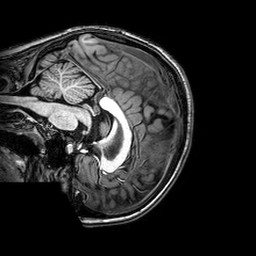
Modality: T1w
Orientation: sagittal
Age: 20
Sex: female
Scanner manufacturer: philips
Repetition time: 0.008136 s
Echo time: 0.00372 s